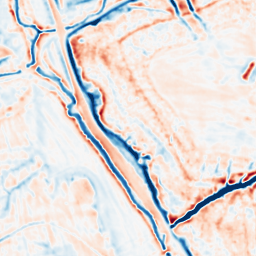
Category: multiscale
Decomposition family: dog_multiscale
Decomposition parameters: sigma_ratio: 1.4
n_scales: 4
base_sigma: 1
Upsampling method: fft_zeropad
Upsampling parameters: scale: 4
Upsampling scale: 4